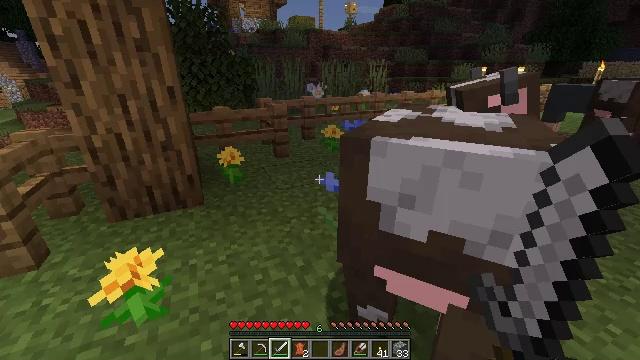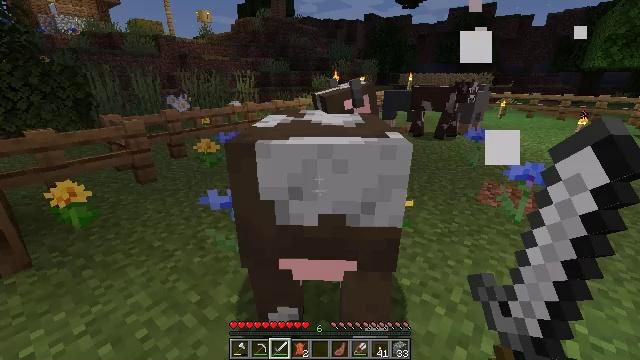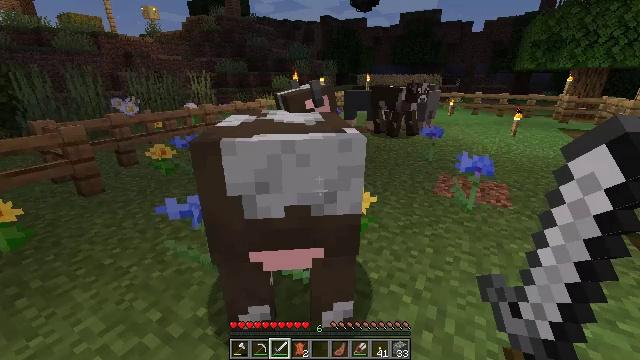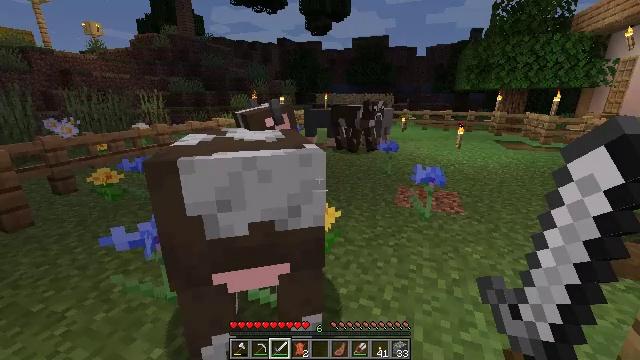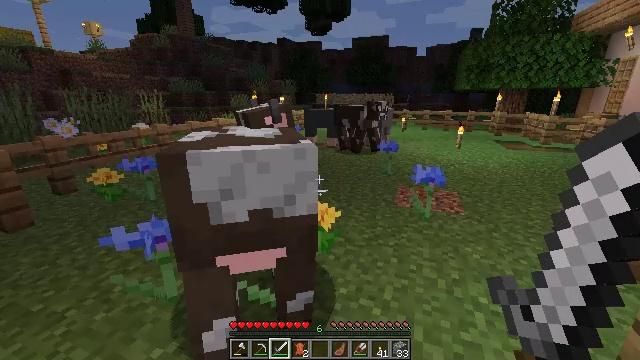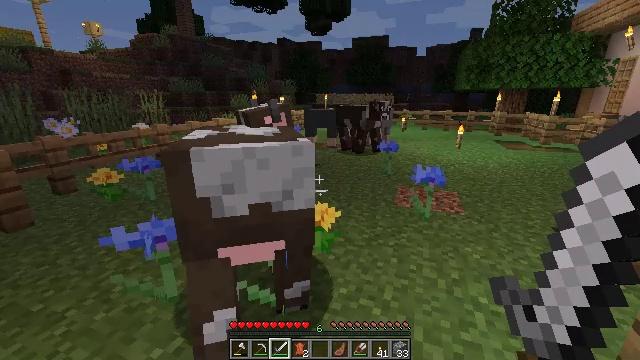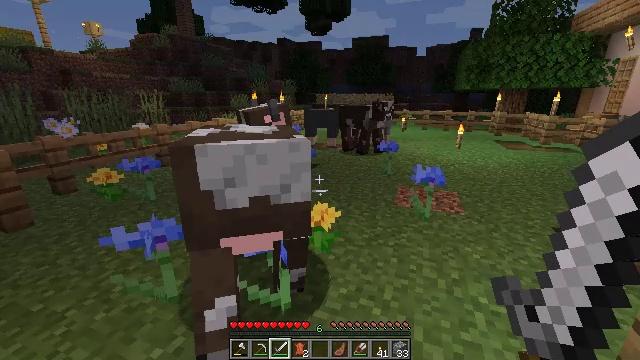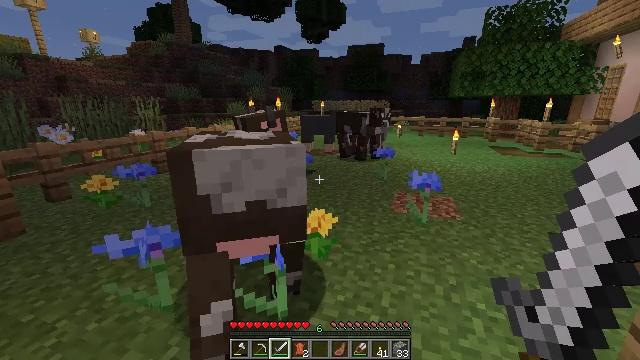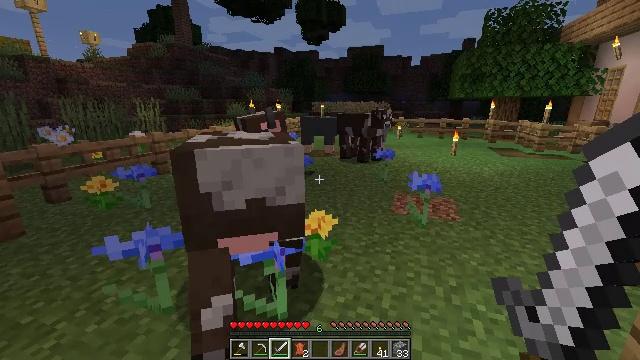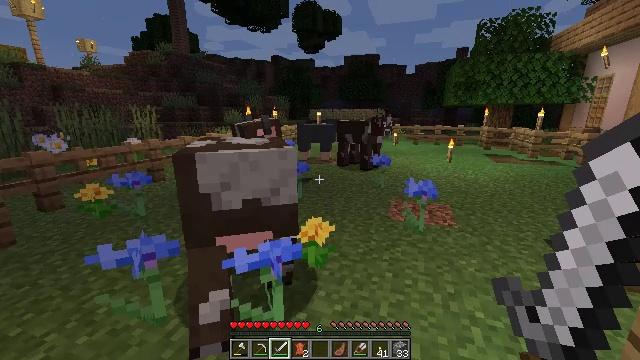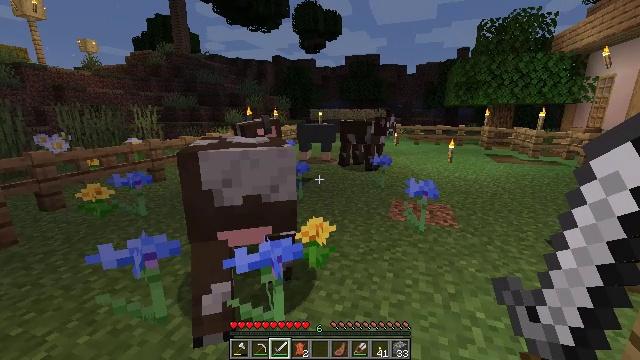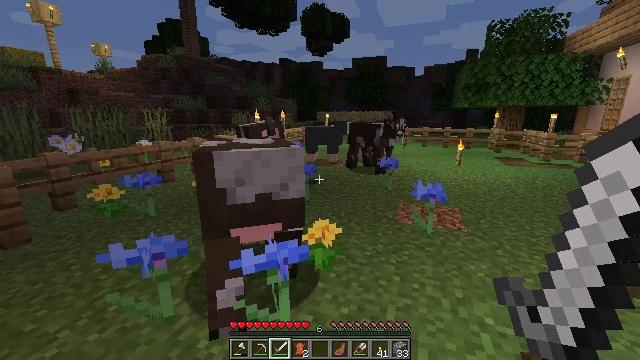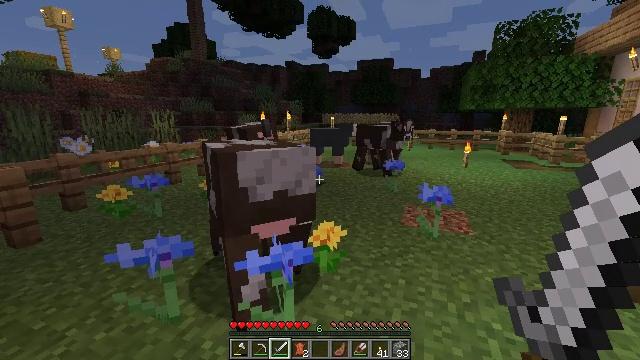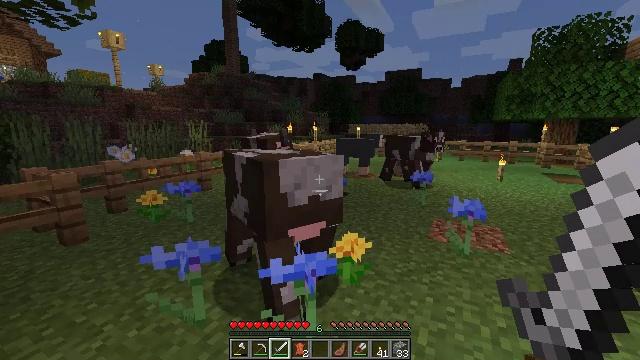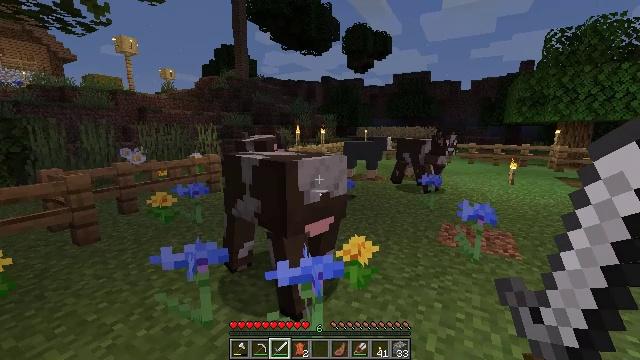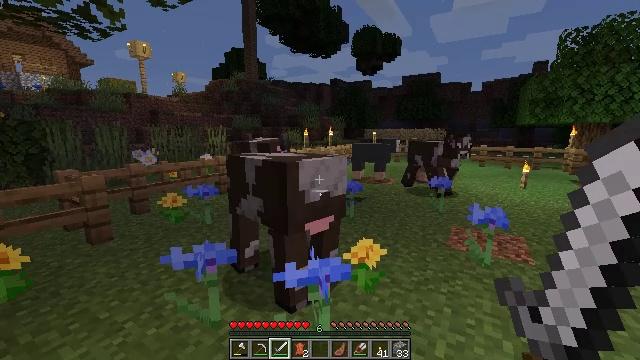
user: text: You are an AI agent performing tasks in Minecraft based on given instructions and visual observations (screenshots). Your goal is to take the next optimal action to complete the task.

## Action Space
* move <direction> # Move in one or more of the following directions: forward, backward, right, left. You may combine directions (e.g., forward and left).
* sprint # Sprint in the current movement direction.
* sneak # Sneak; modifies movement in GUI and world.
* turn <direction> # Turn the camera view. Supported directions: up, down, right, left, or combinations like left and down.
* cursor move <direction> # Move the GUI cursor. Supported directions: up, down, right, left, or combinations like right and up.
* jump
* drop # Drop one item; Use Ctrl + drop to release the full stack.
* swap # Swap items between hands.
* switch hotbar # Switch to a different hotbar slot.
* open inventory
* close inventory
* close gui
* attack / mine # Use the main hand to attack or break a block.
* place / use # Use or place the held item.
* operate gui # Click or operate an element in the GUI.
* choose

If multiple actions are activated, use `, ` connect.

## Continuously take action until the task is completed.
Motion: motion action
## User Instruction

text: Kill the cow.
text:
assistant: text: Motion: turn right and up
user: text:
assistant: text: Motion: turn right
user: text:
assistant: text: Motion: turn right and up
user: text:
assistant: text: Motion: no_op
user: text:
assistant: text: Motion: no_op
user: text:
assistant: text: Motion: no_op
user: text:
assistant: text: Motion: turn up
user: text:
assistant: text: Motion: no_op
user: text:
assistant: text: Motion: turn up
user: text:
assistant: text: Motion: no_op
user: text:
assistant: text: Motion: turn left
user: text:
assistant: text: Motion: turn left
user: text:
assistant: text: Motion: turn left and up
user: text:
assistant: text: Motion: turn left
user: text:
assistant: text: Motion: turn left
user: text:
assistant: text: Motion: turn left
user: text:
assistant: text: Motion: attack / mine
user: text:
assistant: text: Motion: attack / mine
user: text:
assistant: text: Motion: attack / mine
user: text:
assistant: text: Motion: attack / mine
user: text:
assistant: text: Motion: no_op
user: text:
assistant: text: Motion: no_op